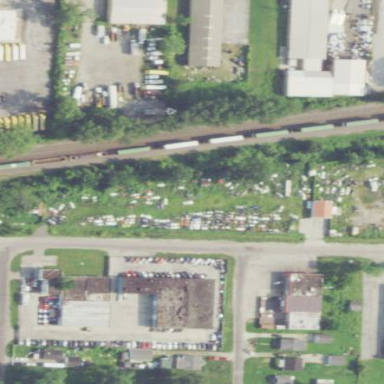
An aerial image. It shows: Industrial area designated as scrap yard.